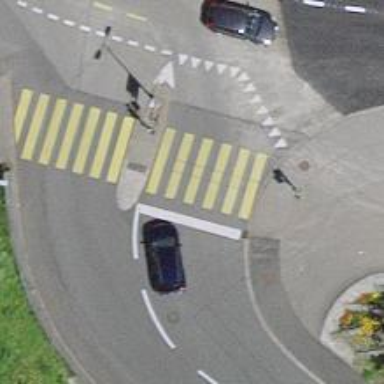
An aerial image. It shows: Crossing with traffic signals and zebra crossing marking on the island.